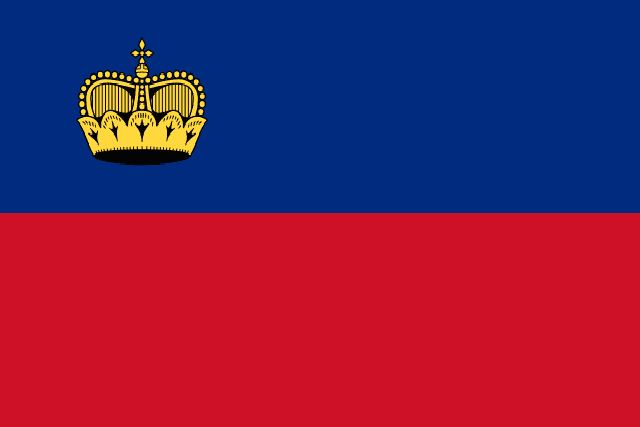
Country: Liechtenstein
Country code: li